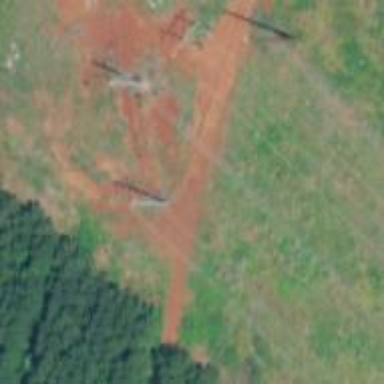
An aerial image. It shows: Power tower.